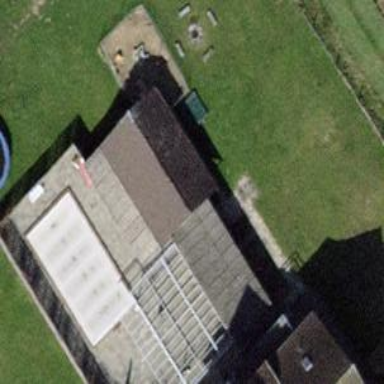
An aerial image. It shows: Shed building.